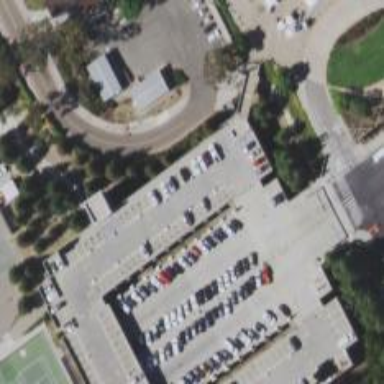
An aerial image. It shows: Parking space.